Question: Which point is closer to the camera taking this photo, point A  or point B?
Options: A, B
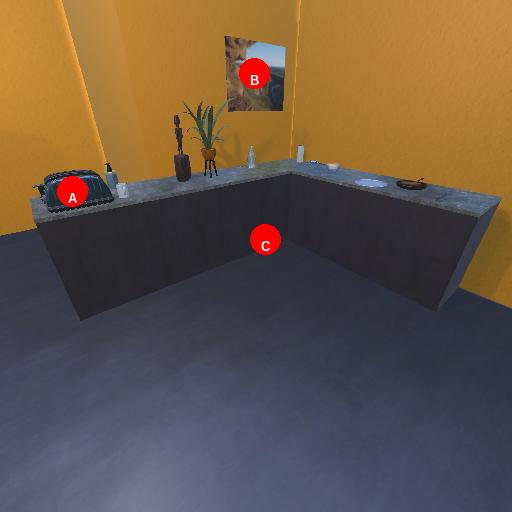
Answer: A